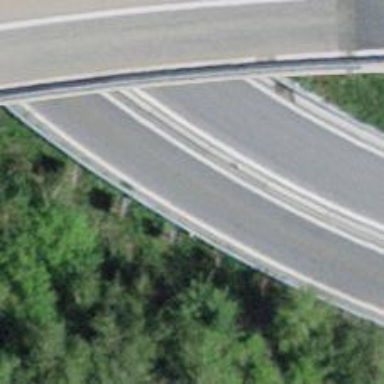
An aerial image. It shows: Asphalt trunk link highway that is part of motorroad.